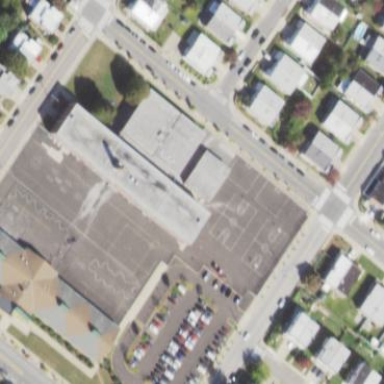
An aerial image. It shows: Elementary school building.